Question: I am trying to find a minimum using fmincon in MATLAB, and I am facing a following problem:
My objective function's surface shows "steps", and therefore it has the same values over certain ranges of input variables (the size of the gradient is zero, if I am correct):

When moving from the initial point, the solver doesn't see any changes in the objective function's value, and finishes the optimization:
'''
Iteration Func-count f(x) Step-size optimality
0 3 581.542 0
Initial point is a local minimum.
Optimization completed because the size of the gradient at the initial point
is less than the default value of the function tolerance.
'''
Is there any way make the solver move forward when the objective function keeps its value unchanged (until the objective function starts to increase)?
Thanks for your help.
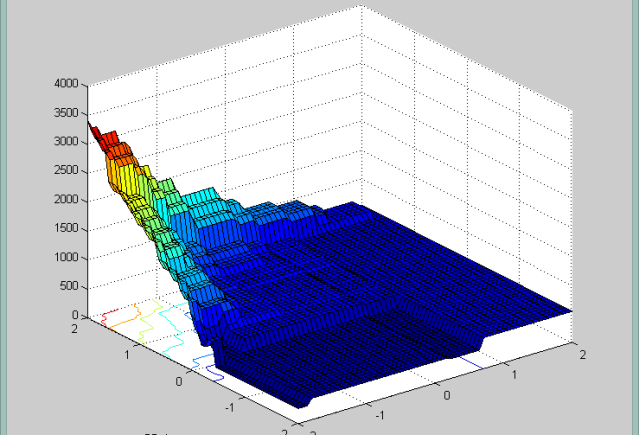
Answer: I post my extended comment as an answer in the hope that it will be easier for future answer seekers to find the solution:
Probably you would get reasonable results with a non-gradient based solver, e.g. <URL>.